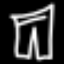
Label: pants